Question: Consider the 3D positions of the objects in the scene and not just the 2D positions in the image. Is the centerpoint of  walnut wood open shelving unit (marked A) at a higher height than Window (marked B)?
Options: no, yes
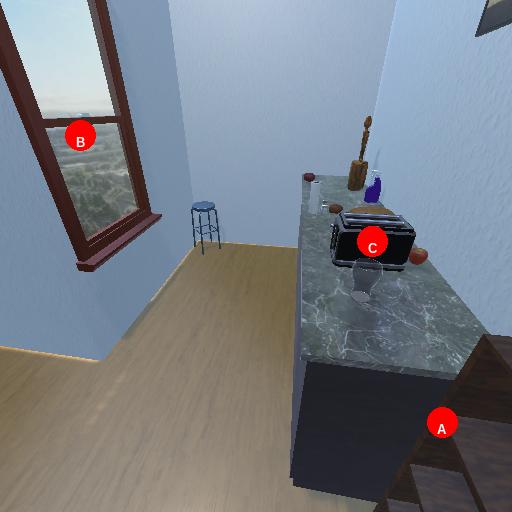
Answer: no